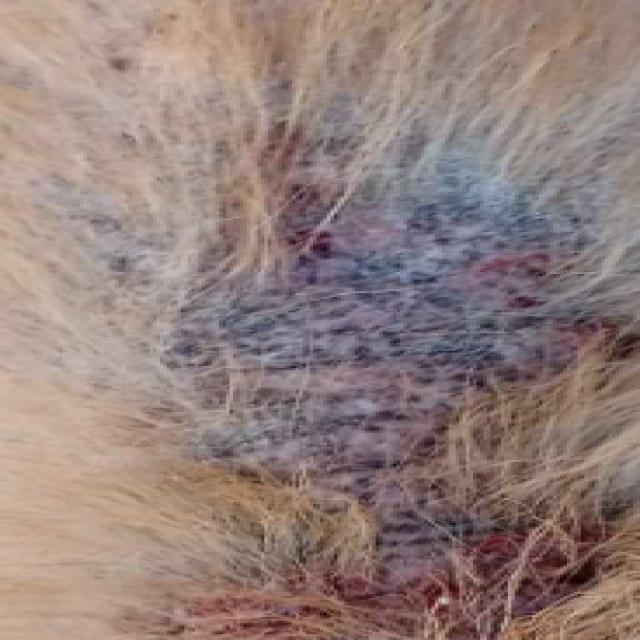
Canine demodicosis (Demodex mange) — caused by Demodex canis mites. Presents with alopecia, follicular papules, pustules, and comedones. Often localized on face and forelimbs.